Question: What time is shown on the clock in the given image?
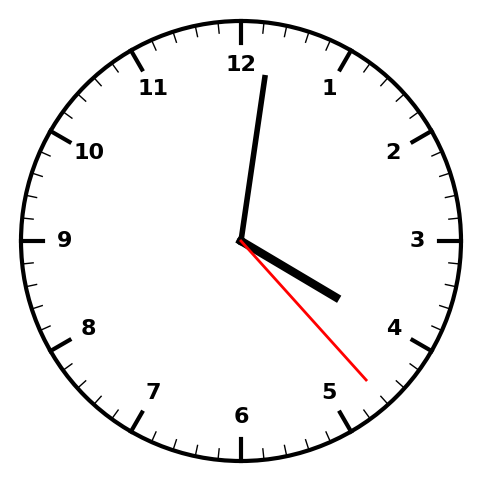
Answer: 04:01:23